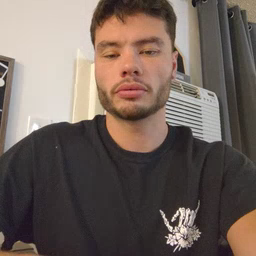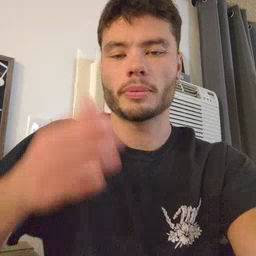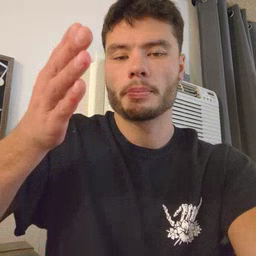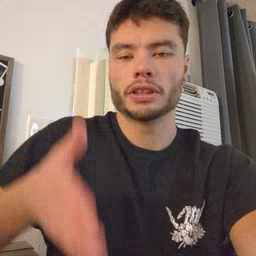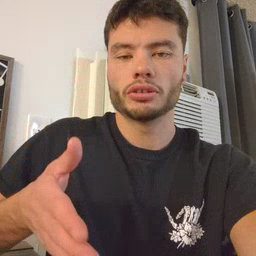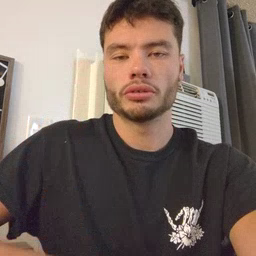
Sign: person